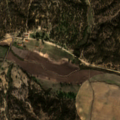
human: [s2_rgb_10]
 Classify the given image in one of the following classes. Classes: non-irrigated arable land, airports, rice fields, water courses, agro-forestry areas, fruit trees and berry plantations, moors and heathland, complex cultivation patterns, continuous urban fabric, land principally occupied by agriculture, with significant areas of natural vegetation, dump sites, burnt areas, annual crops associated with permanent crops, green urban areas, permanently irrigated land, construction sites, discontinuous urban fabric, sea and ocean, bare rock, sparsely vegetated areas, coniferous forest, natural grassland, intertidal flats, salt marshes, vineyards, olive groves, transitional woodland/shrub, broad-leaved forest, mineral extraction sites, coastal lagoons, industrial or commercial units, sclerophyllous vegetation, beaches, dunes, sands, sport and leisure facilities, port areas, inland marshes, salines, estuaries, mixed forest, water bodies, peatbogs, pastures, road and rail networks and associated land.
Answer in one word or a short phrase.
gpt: non-irrigated arable land, permanently irrigated land, rice fields, agro-forestry areas, broad-leaved forest, transitional woodland/shrub